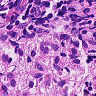
Metastatic tissue present: no